Field crop: tomato
Growth stage: 1
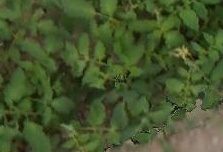
Species: tomato